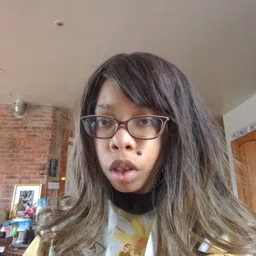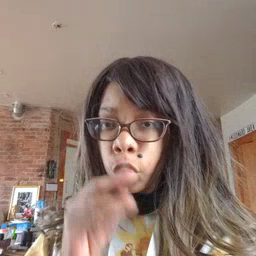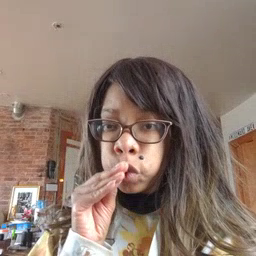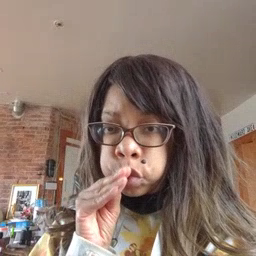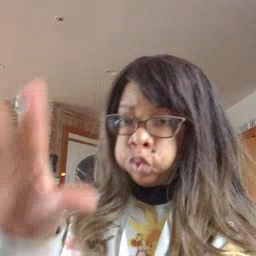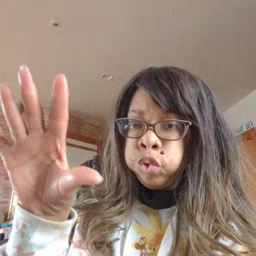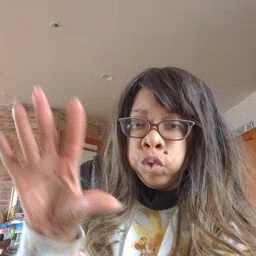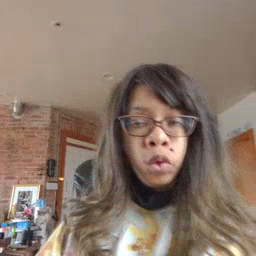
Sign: blow